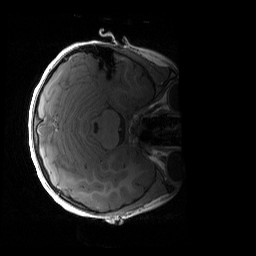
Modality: T1w
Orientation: axial
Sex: female
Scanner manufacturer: siemens
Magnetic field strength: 3 T
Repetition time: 1.9 s
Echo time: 0.00243 s